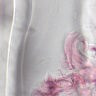
Metastatic tissue present: no